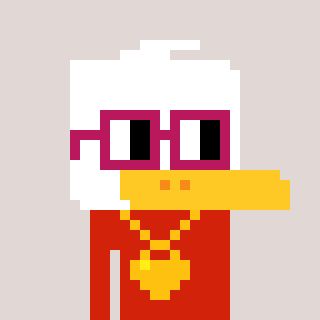
a pixel art character with square dark red glasses, a duck-shaped head and a red-colored body on a warm background